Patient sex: M
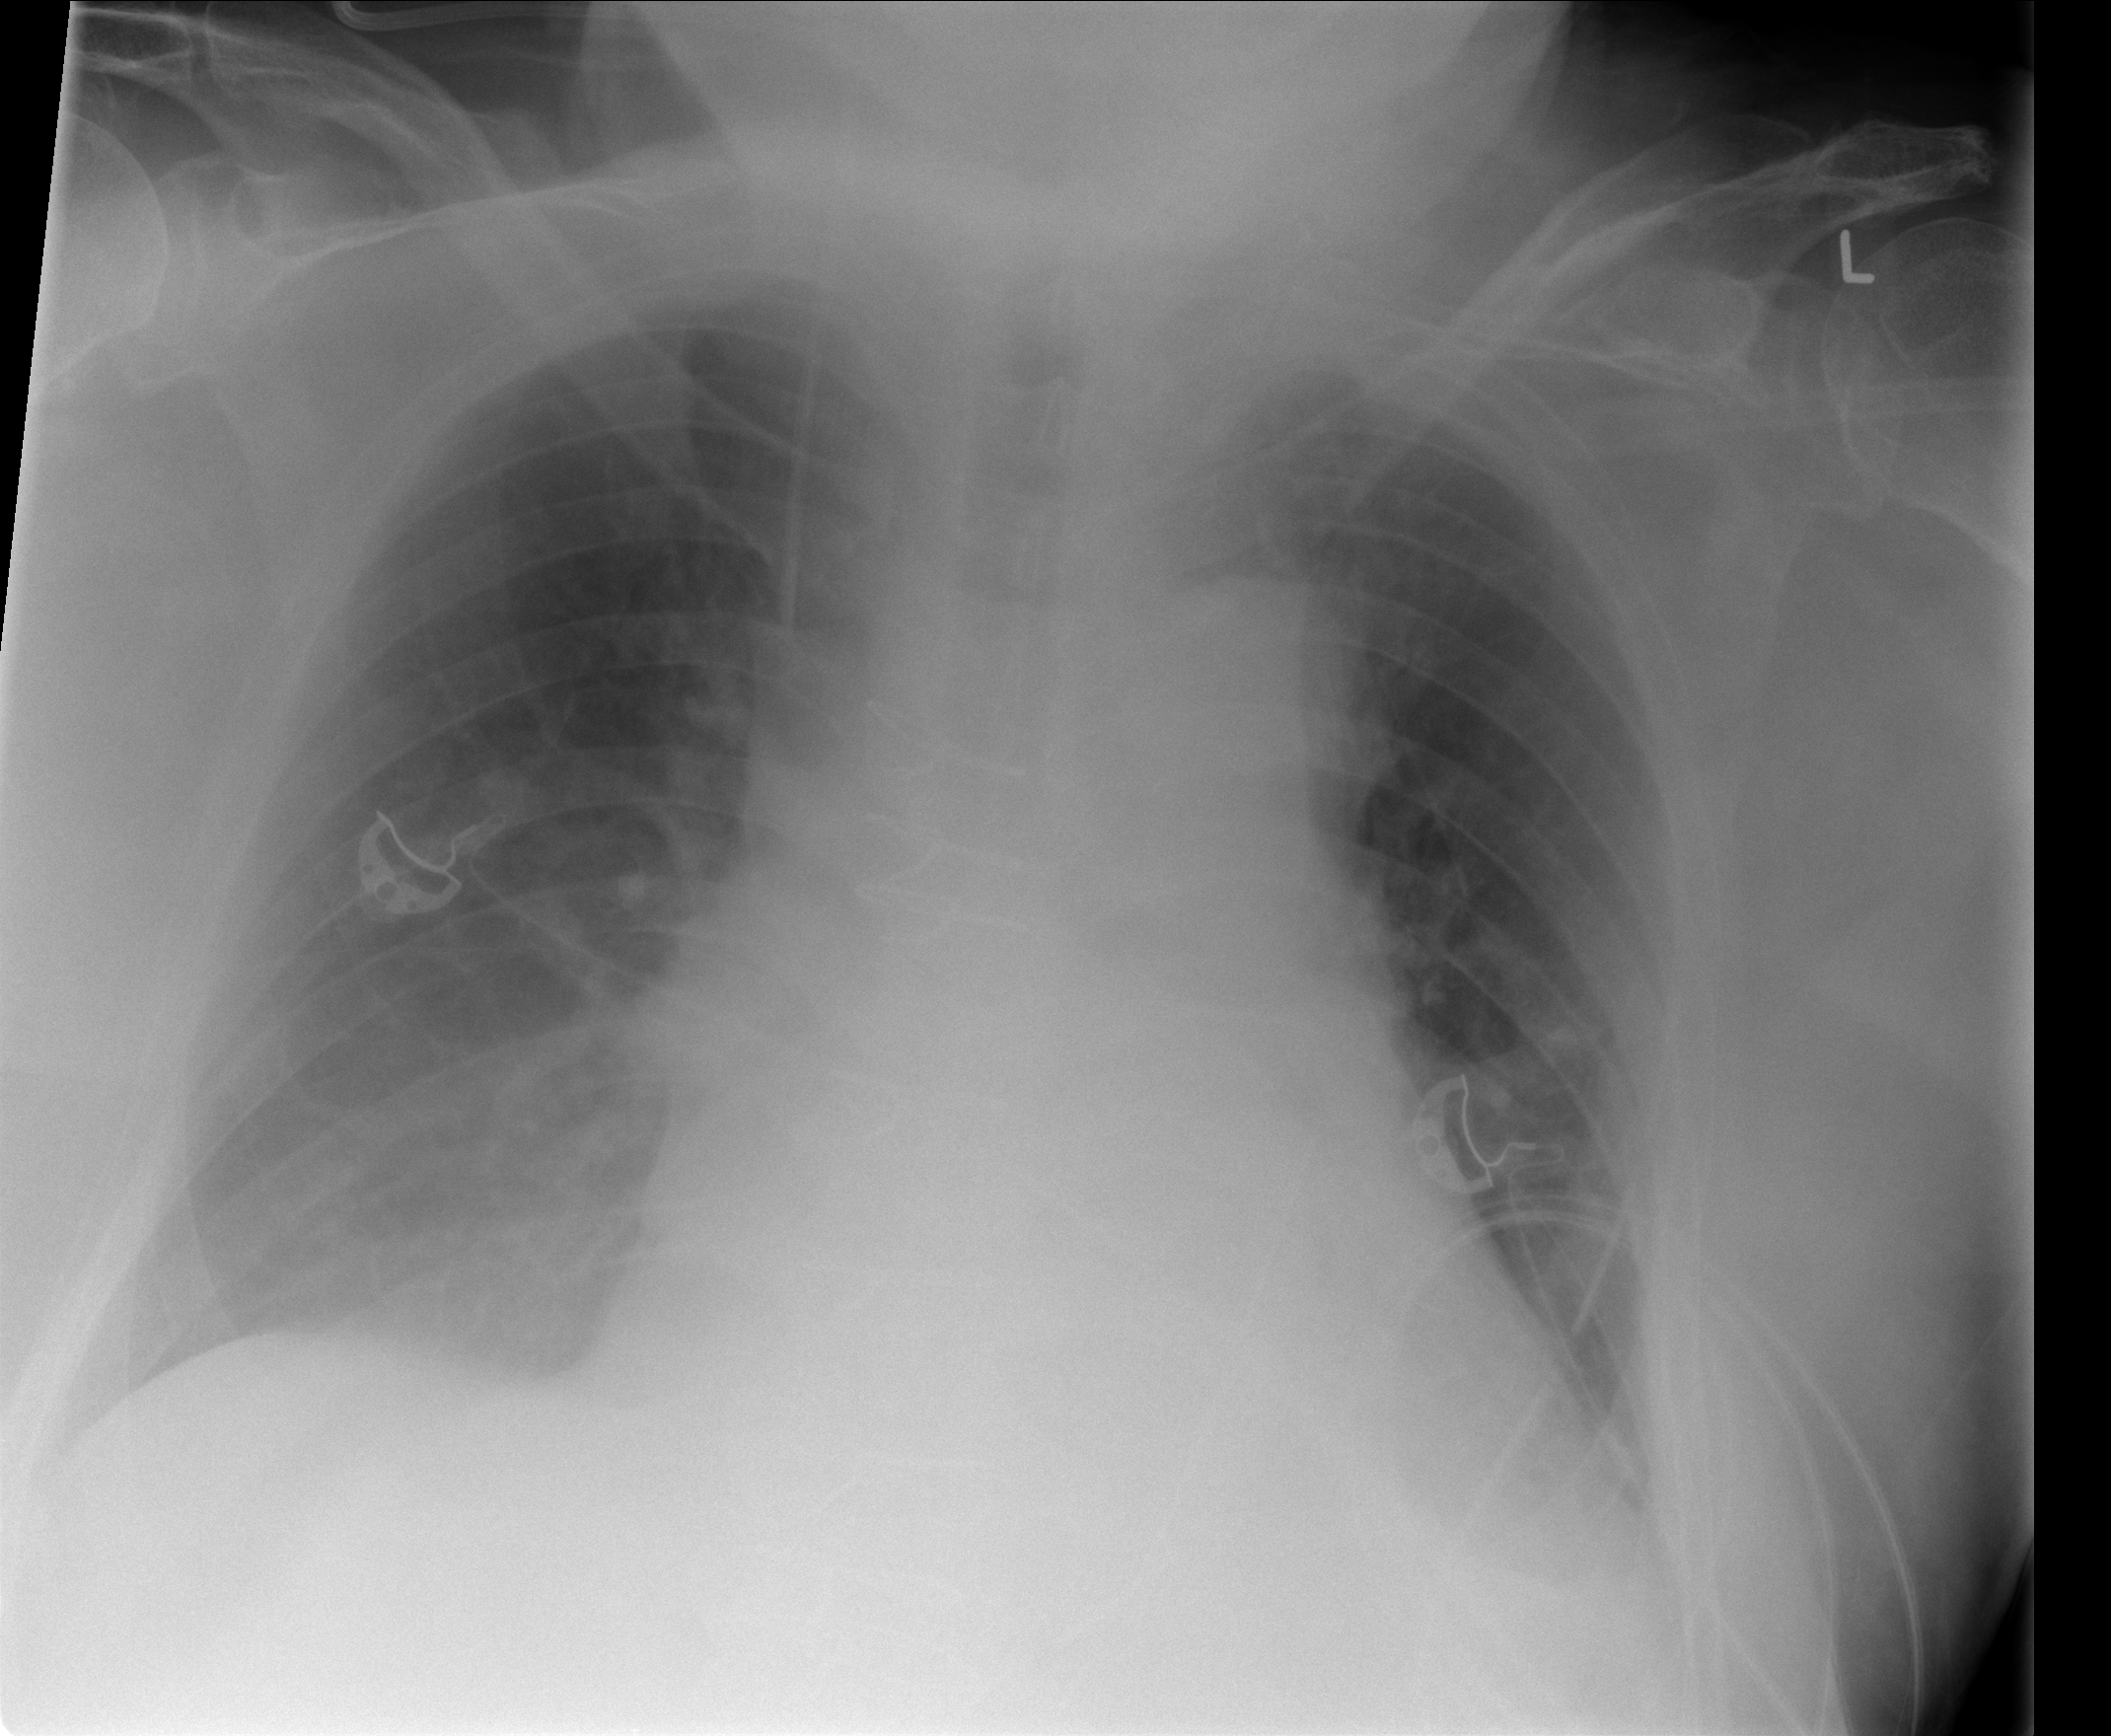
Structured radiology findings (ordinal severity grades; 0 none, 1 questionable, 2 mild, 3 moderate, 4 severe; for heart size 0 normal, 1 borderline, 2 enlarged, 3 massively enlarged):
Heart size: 2
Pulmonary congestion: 2
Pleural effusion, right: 2
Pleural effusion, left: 2
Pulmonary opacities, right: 0
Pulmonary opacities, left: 0
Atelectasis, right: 2
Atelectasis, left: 1